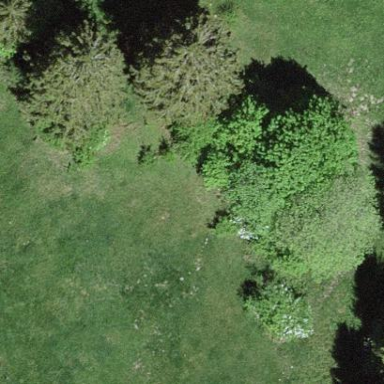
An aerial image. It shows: Beautiful woodland area.